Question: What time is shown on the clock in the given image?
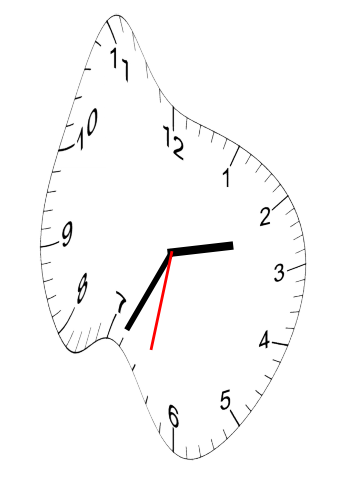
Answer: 02:34:32